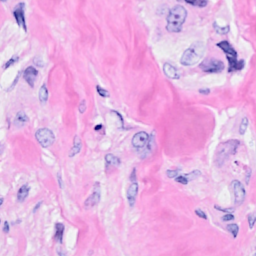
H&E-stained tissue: Breast